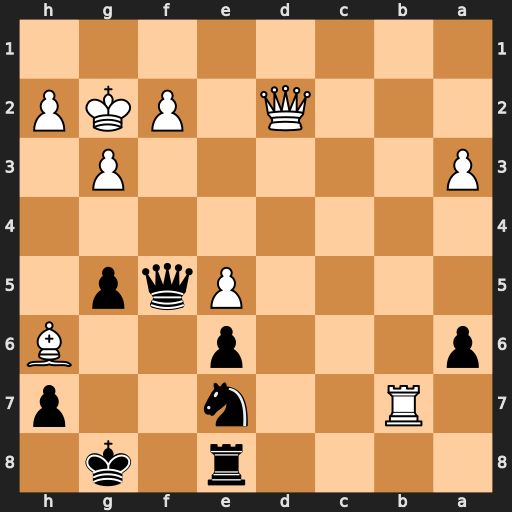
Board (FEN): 4r1k1/1R2n2p/p3p2B/4Pqp1/8/P5P1/3Q1PKP/8
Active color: b
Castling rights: -
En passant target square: -
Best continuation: Qe4+ Kg1 Qxb7 Qxg5+ Ng6